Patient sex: M
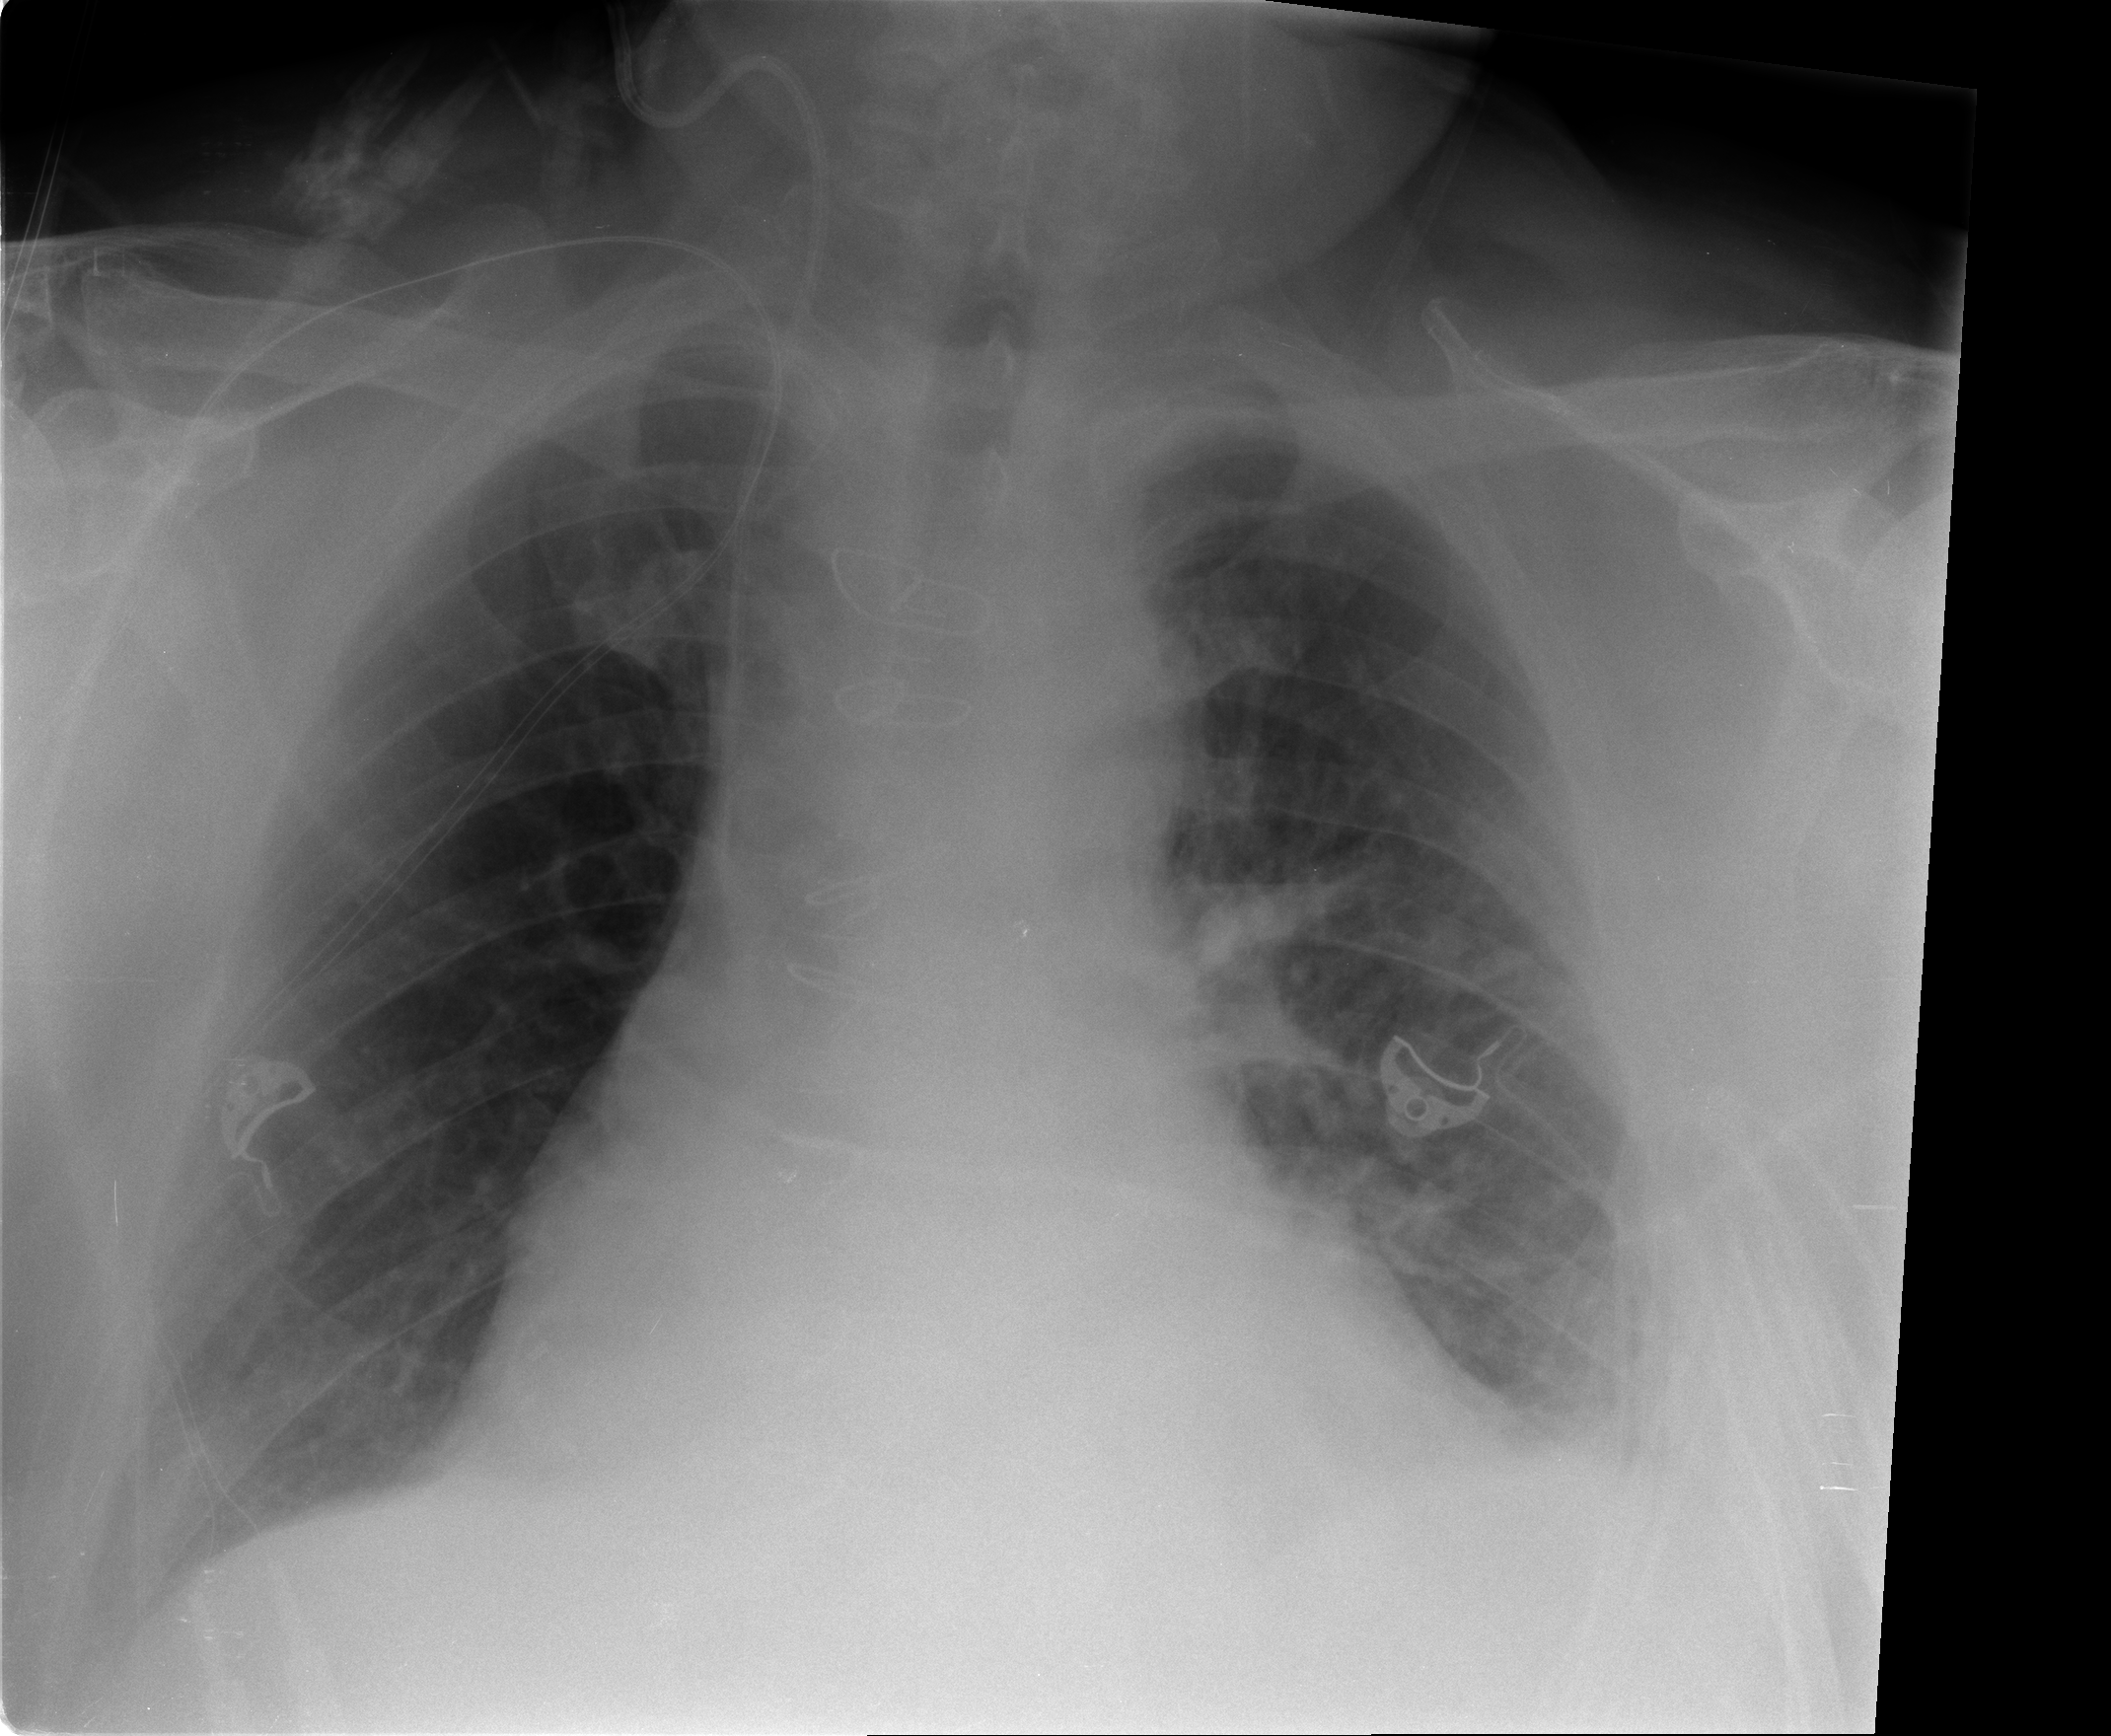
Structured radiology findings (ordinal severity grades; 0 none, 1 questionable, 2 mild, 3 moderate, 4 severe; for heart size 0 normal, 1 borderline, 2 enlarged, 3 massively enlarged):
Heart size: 2
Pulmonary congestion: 2
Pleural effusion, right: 0
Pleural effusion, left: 1
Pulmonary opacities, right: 0
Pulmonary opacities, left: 1
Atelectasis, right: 1
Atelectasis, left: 2